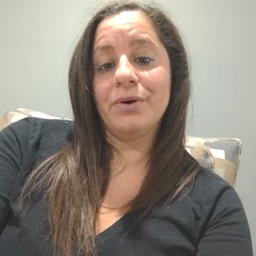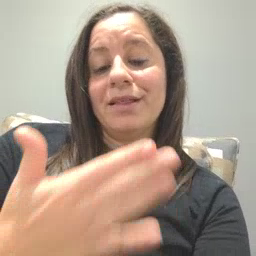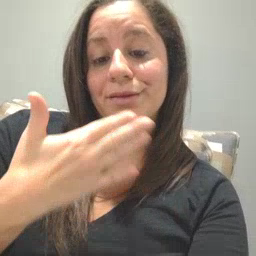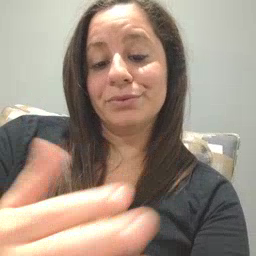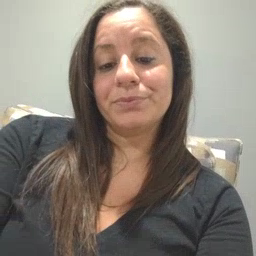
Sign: thankyou